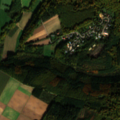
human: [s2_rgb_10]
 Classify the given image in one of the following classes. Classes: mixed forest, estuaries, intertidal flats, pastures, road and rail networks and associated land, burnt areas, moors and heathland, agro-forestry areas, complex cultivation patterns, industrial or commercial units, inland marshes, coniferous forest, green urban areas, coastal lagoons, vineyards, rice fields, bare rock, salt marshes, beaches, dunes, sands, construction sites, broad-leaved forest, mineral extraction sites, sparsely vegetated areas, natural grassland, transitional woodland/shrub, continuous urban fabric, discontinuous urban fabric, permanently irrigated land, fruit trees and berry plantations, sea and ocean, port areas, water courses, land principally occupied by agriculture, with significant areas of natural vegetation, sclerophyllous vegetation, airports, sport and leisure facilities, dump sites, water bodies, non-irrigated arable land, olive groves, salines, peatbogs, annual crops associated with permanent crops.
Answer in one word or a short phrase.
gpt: non-irrigated arable land, land principally occupied by agriculture, with significant areas of natural vegetation, broad-leaved forest, mixed forest